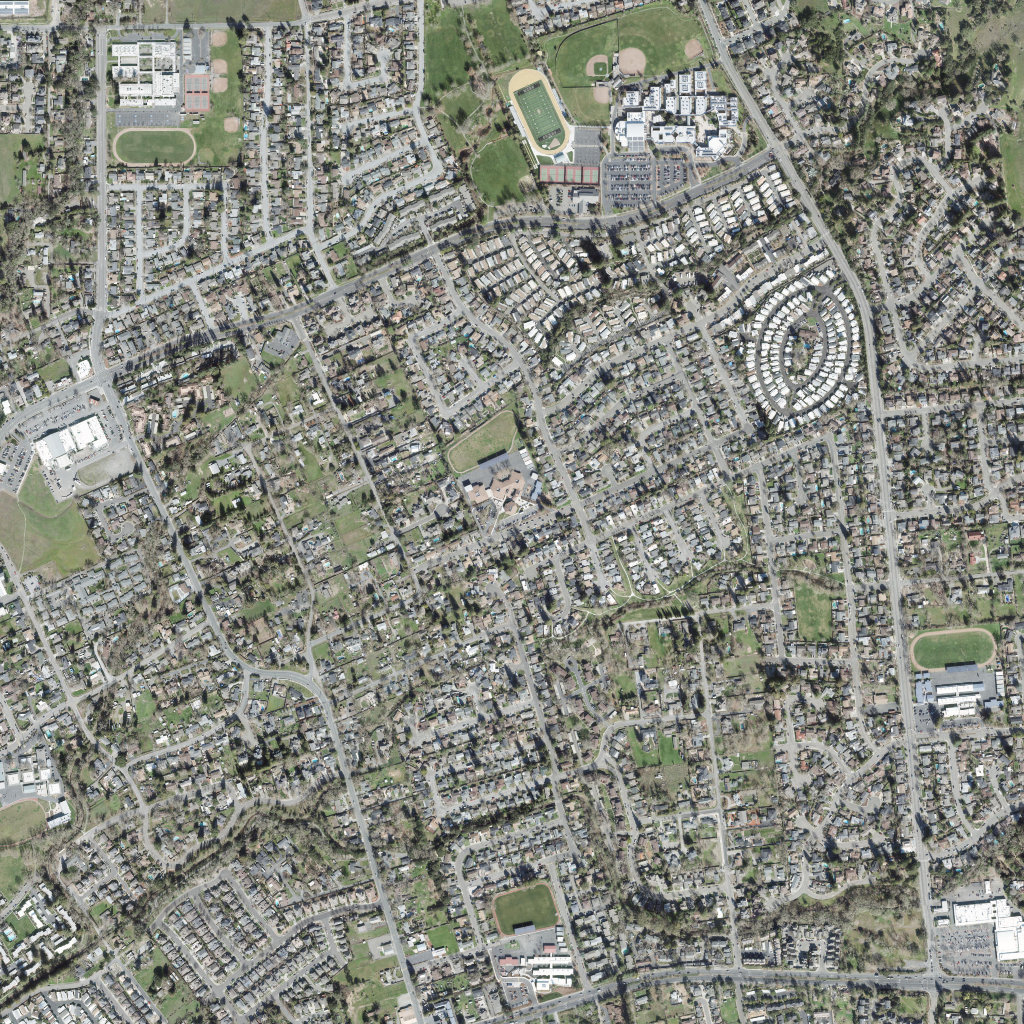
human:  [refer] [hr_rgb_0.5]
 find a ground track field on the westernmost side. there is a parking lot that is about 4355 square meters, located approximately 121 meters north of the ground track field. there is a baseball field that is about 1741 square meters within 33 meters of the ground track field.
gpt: <box>[[10, 12, 19, 16, 0]]</box>

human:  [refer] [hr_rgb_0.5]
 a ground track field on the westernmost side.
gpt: <box>[[10, 12, 19, 16, 0]]</box>

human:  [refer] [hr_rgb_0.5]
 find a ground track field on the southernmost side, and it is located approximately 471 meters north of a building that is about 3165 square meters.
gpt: <box>[[88, 61, 97, 65, 0]]</box>

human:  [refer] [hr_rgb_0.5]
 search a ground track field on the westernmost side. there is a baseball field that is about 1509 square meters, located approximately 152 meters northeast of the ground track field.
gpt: <box>[[10, 12, 19, 16, 0]]</box>